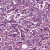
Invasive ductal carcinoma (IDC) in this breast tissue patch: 1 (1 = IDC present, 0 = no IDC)